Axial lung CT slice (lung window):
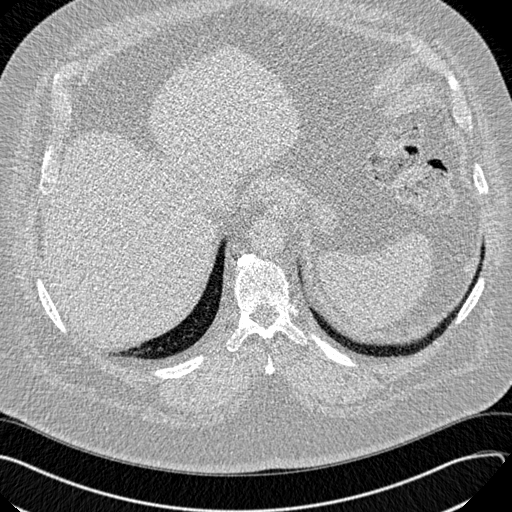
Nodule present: no